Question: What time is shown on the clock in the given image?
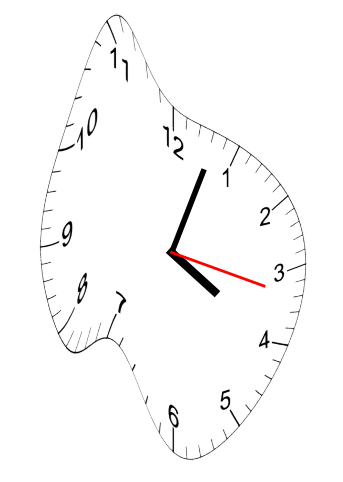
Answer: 04:03:17